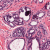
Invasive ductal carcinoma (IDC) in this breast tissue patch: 0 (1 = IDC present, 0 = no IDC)